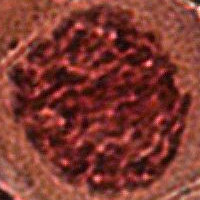
Label: metaphase